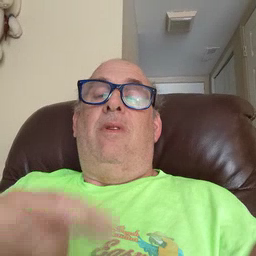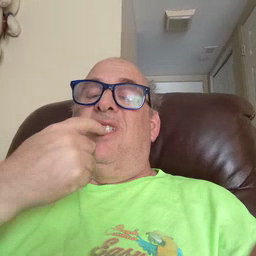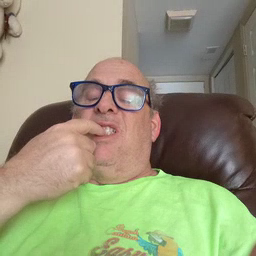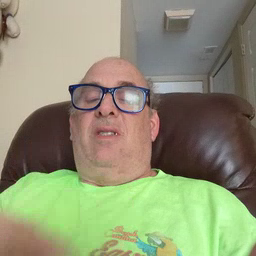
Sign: glasswindow